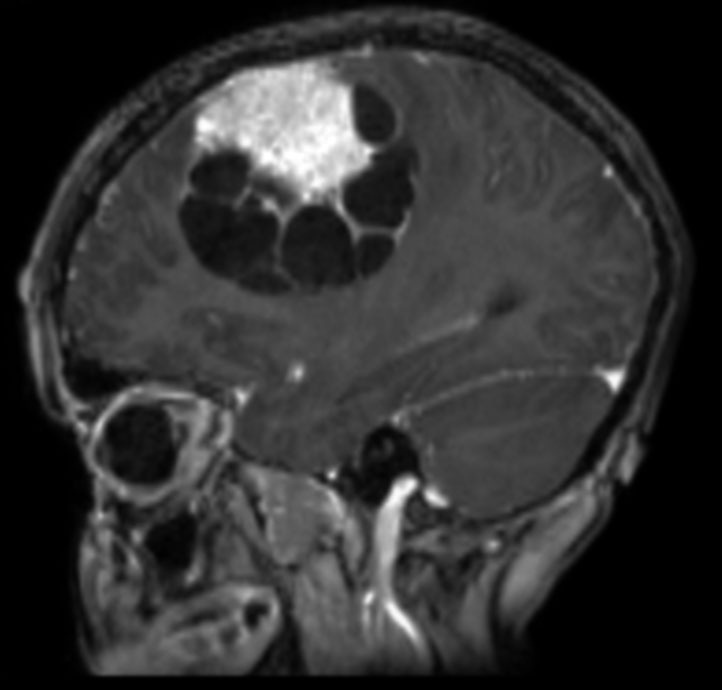
Label: meningioma